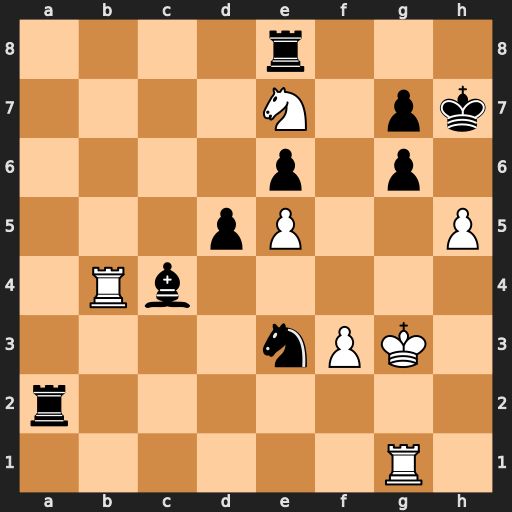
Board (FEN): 4r3/4N1pk/4p1p1/3pP2P/1Rb5/4nPK1/r7/6R1
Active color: w
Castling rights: -
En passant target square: -
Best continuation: hxg6+ Kh6 Rh1+ Rh2 Rxh2+ Kg5 f4#